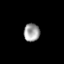
Tissue: lung
Cell type: T cells
Senescence score: 0.2368
Nuclear area (px): 281
Mean DAPI intensity: 157.872